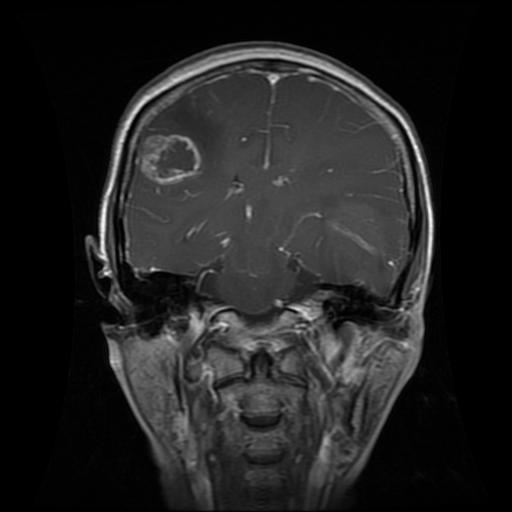
Label: glioma